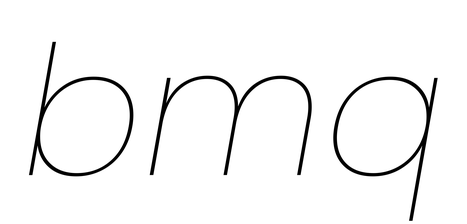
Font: Poppins-ThinItalic